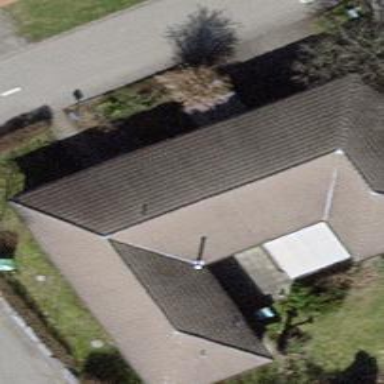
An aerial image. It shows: Hipped roof house.